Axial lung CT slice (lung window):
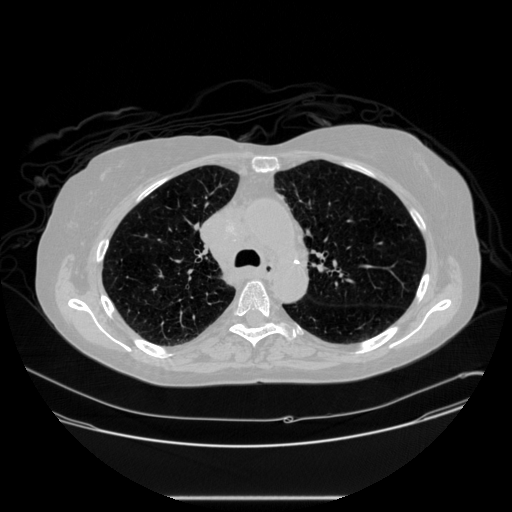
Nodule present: no